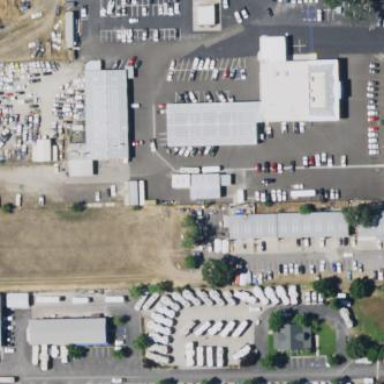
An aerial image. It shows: Retail area with car shop.